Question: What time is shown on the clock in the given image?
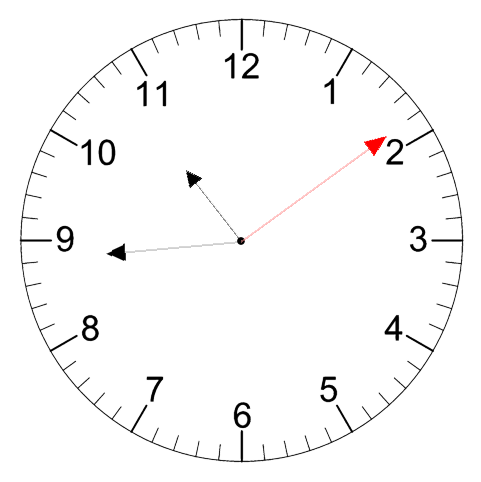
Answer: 10:44:09